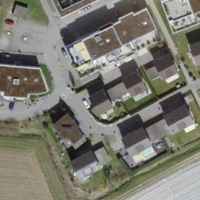
EUNIS habitat code: 54
Species observed at this site:
Filipendula ulmaria